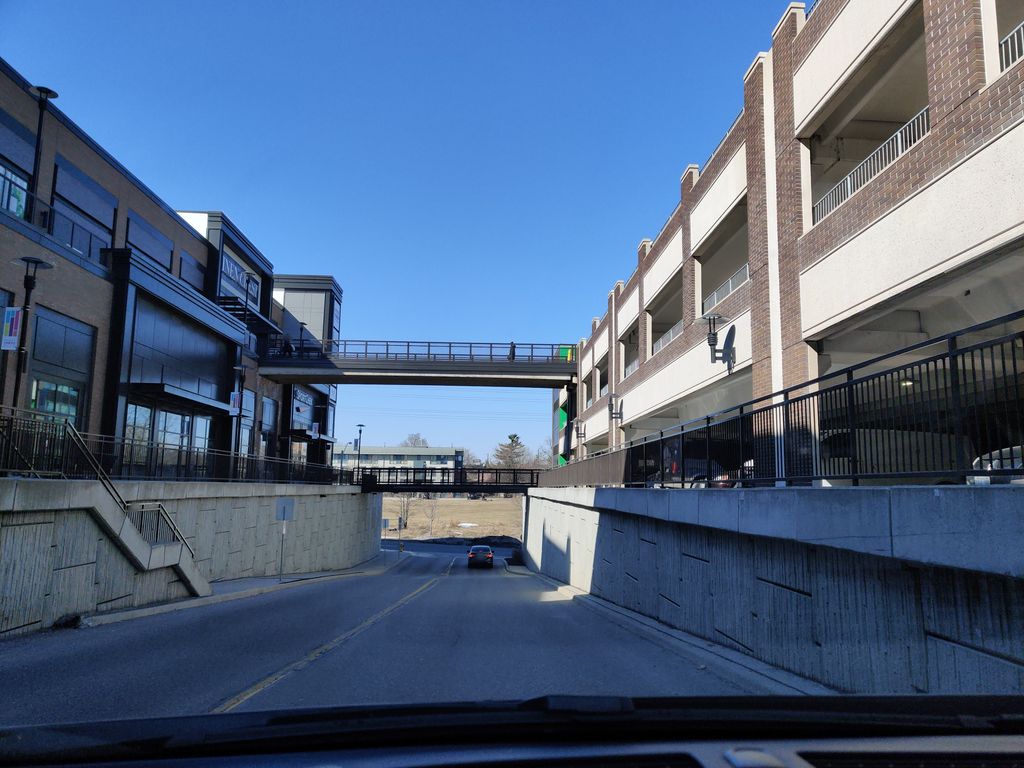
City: toronto